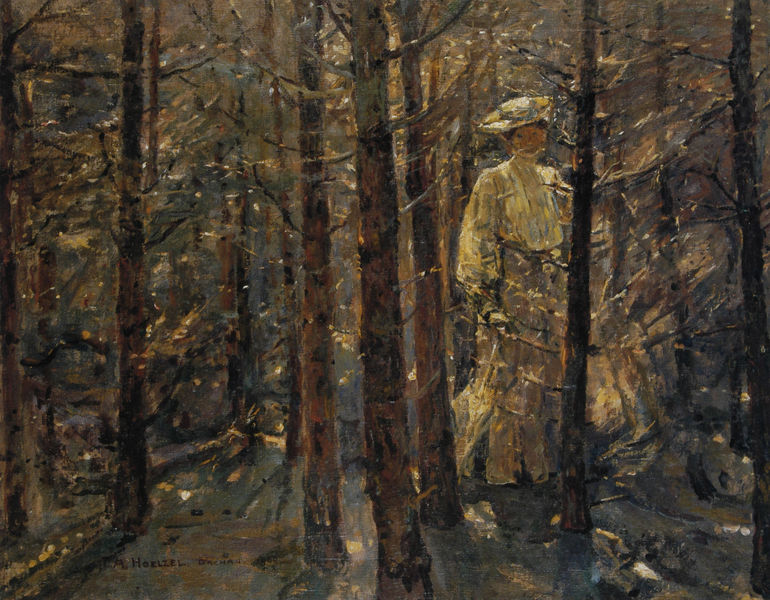
Titel: Dame mit Sommerkleid im Stangenholz
Künstler: Adolf Hölzel
Standort: Kassel
Institution: Neue Galerie
Schlagwörter: baum, blau, blätter, dunkel, gemälde, laub, schatten, weiß, baumstämme, bäume, gelb, grün, impressionismus, landschaft, mädchen, ocker, äste, blumen, braun, frau, grau, hell, holz, hut, kleid, licht, schwarz, ölbild, blick, dame, gürtel, schirm, schleier, schnee, sonnenschirm, tuch, weg, expressionismus, rock, hemd, bluse, gesicht, mensch, stehen, steine, portrait, signatur, öl, ast, baumstamm, birken, erde, natur, stamm, zweige, busch, einsam, gehen, pastos, sonne, boden, gold, haare, person, wald, lächeln, dutt, sommer, ruhe, düster, naturalismus, farben, sonnenlicht, tag, kahl, herbst, winter, französisch, tannen, stämme, duktus, strohhut, datum, deutsch, lichteinfall, krempe, striche, punkte, belichtung, corinth, lovis corinth, spaziergang, strahlen, moos, lichtung, strahl, spazierstock, wld, flecken, baumgruppe, unterholz, sonnenflecken, waldboden, dickicht, nadelbäume, fichten, flimmern, dicht, nadelwald, nadelholz, zwielicht, reflex, brau, deutscher, hoelel, hoelzel, monokultur, oinselstriche, wanderung, wals, kleide, weißes kleid, waldspaziergang, regenschrim, verirrt, klaud, laup, wuhe, hostel, fanrzösisch